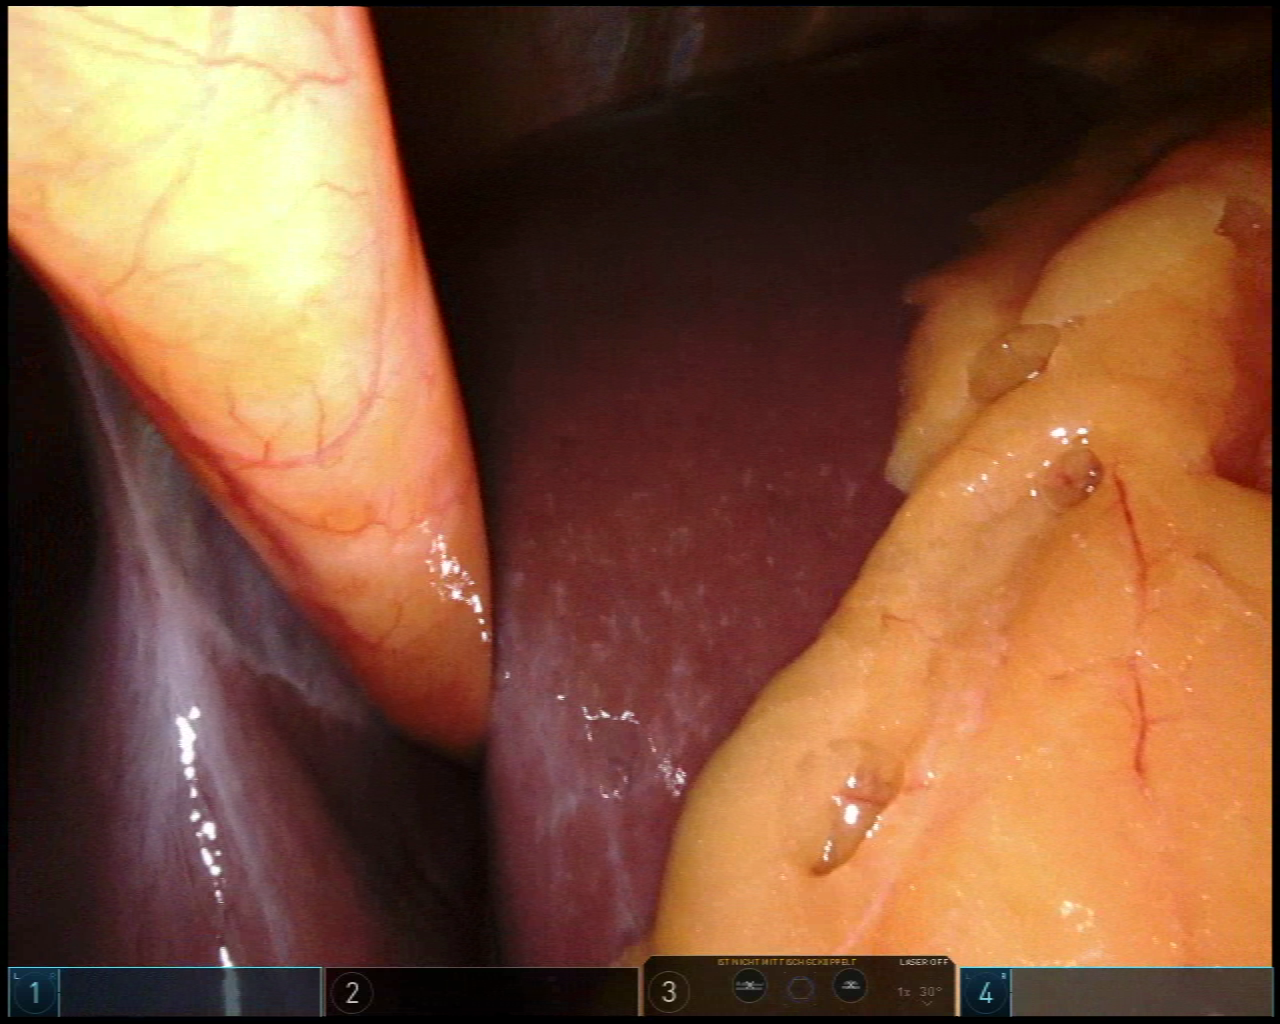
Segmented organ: liver
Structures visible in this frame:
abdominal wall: yes
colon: no
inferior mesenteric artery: no
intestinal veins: no
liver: yes
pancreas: no
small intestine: no
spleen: no
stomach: no
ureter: no
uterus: no
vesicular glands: no